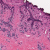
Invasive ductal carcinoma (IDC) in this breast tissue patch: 0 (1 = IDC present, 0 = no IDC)